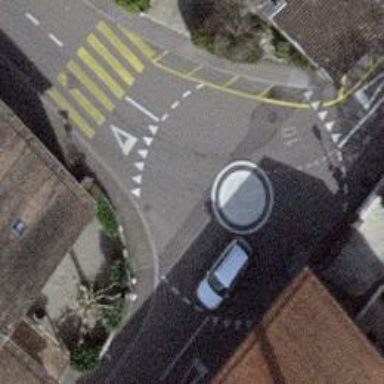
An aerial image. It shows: Mini roundabout on the road.